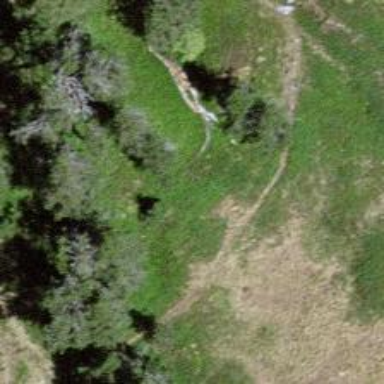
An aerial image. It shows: Patch of scrub vegetation.